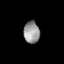
Tissue: lung
Cell type: Endothelial cells
Senescence score: 0.5567
Nuclear area (px): 343
Mean DAPI intensity: 151.423